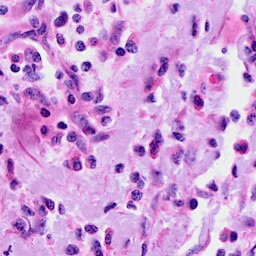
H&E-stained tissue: Cervix